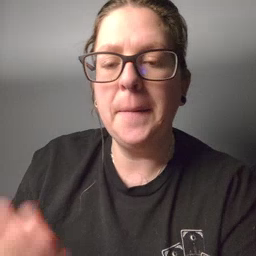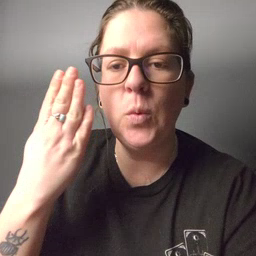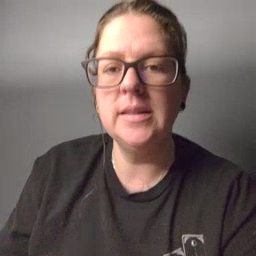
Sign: morning